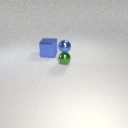
small green metal sphere to the right of large blue metal cube